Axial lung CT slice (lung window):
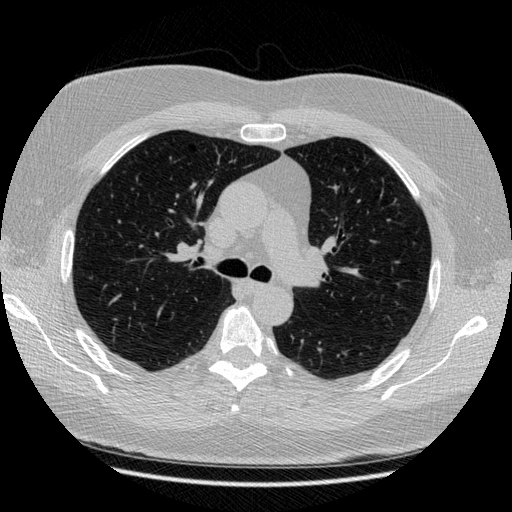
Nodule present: no